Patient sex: M
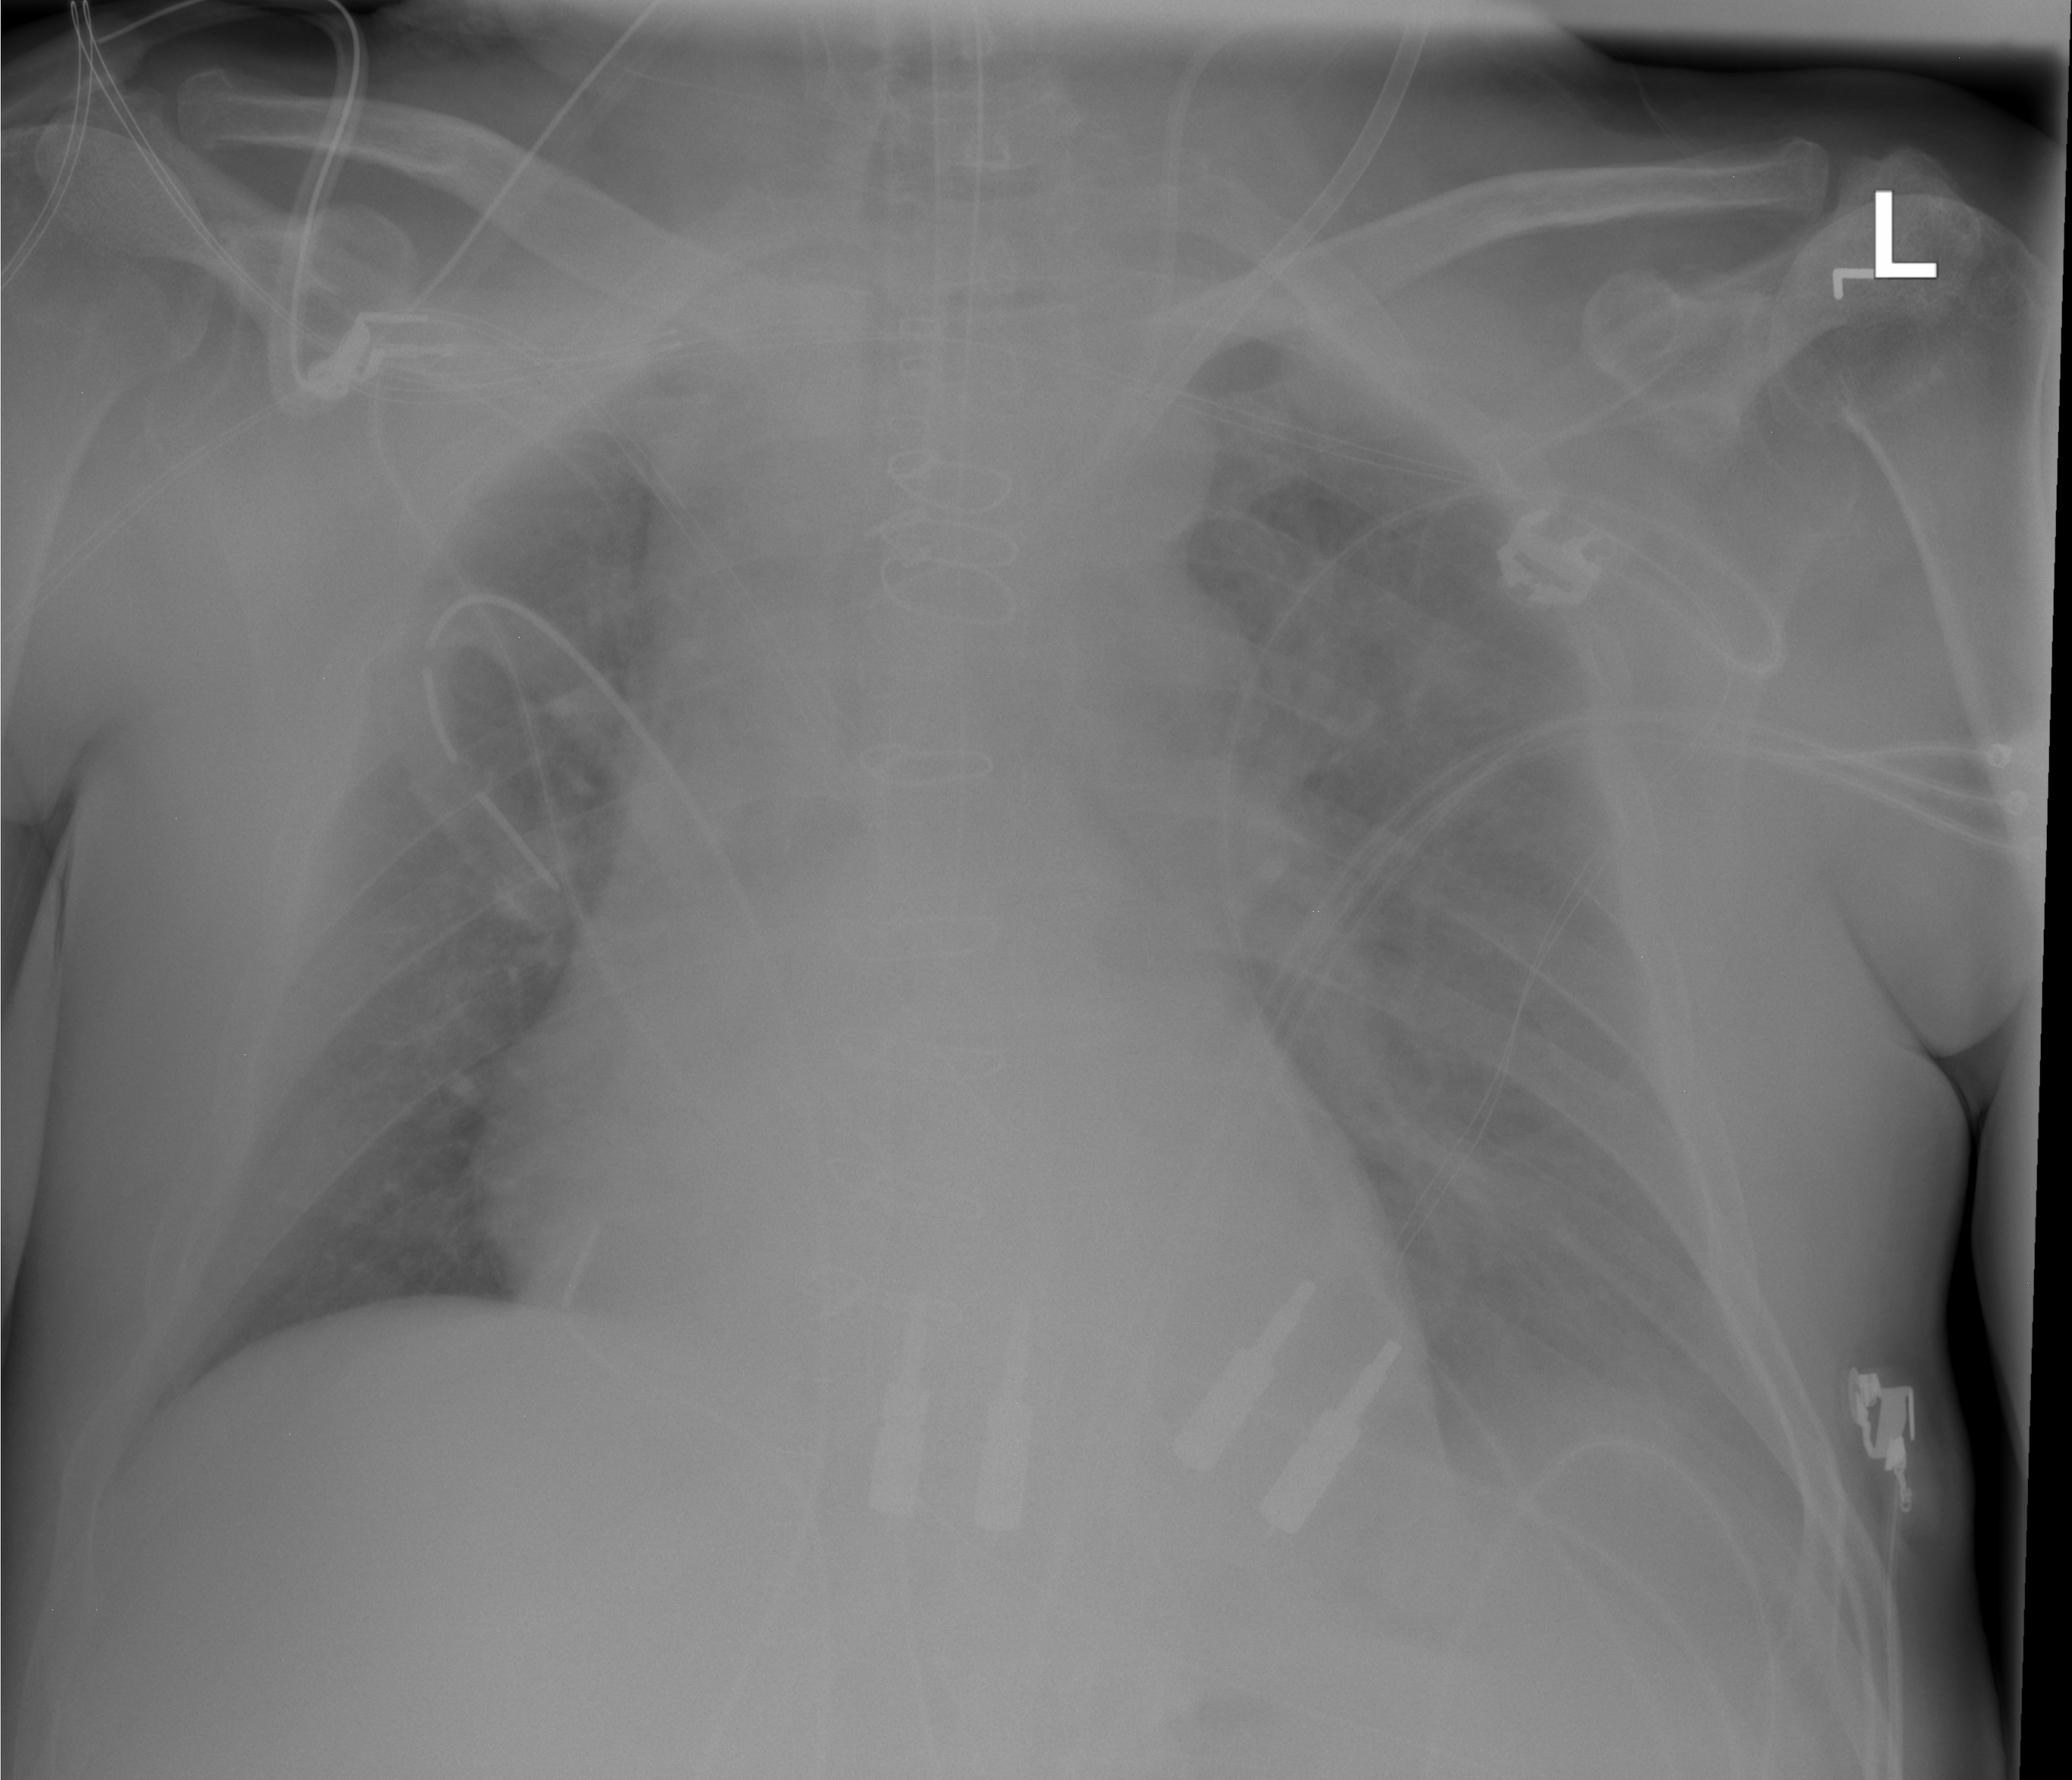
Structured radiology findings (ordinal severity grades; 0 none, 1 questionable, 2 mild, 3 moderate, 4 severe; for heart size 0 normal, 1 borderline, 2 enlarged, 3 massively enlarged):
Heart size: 2
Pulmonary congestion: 2
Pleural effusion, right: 0
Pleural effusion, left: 2
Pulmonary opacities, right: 0
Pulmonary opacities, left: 0
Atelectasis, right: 2
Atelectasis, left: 2